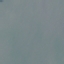
Label: SeaLake